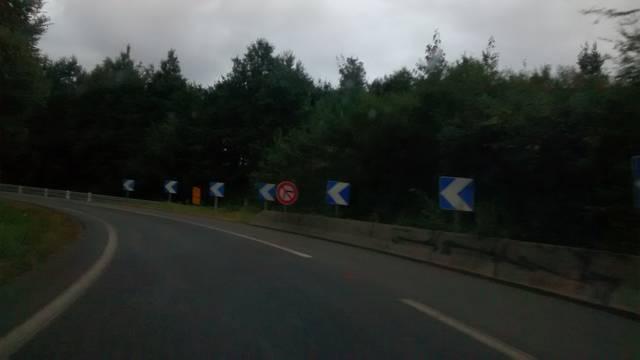
Region: France
Coordinates: 48.14, -1.693